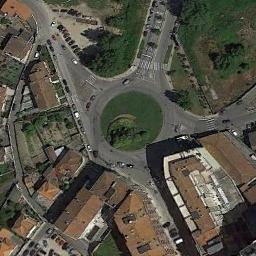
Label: roundabout